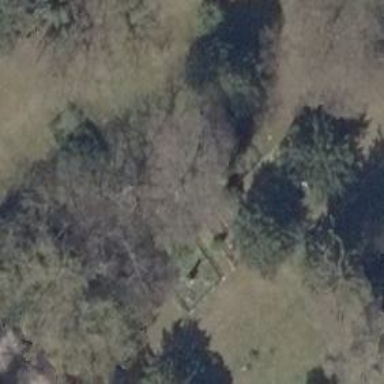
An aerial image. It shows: Cemetery with historic tombs marked with tombstones.